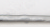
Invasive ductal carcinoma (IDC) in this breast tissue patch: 0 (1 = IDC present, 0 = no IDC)